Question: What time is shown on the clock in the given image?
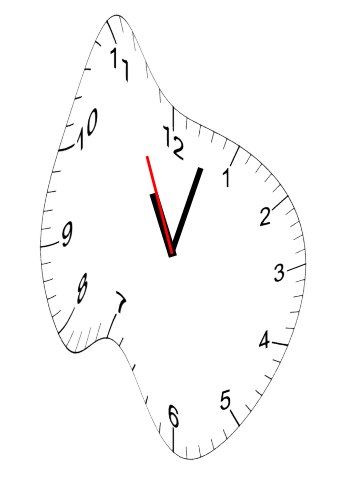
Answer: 11:02:56